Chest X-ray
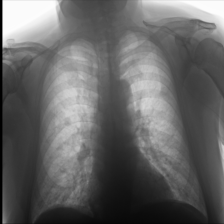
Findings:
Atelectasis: negative
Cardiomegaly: negative
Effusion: negative
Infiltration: negative
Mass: negative
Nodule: negative
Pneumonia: negative
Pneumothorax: negative
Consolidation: negative
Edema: negative
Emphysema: negative
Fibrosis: negative
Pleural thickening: negative
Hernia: negative